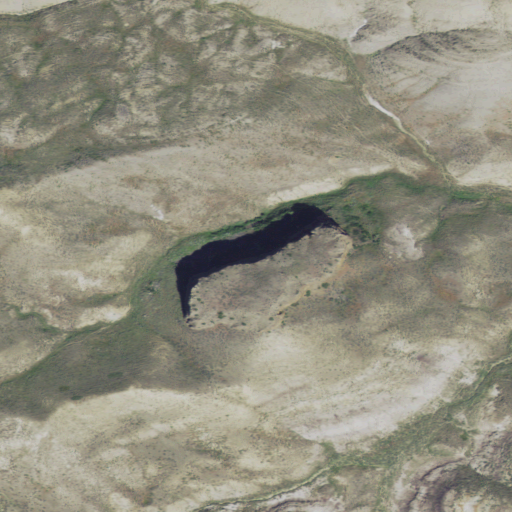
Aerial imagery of mountain in Montana named Fortress Rock containing grassland and shrub